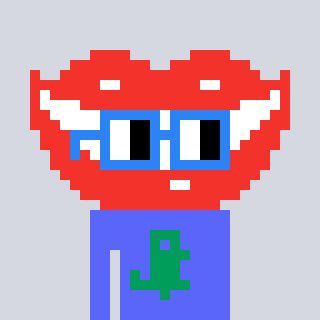
a pixel art character with square blue glasses, a smile-shaped head and a purple-colored body on a cool background